Interaction volume radius: 10 \u00c5
Interaction volume height: 30 \u00c5
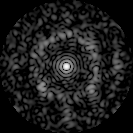
Disorder parameter: 0.7291